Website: apple
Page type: address-validator
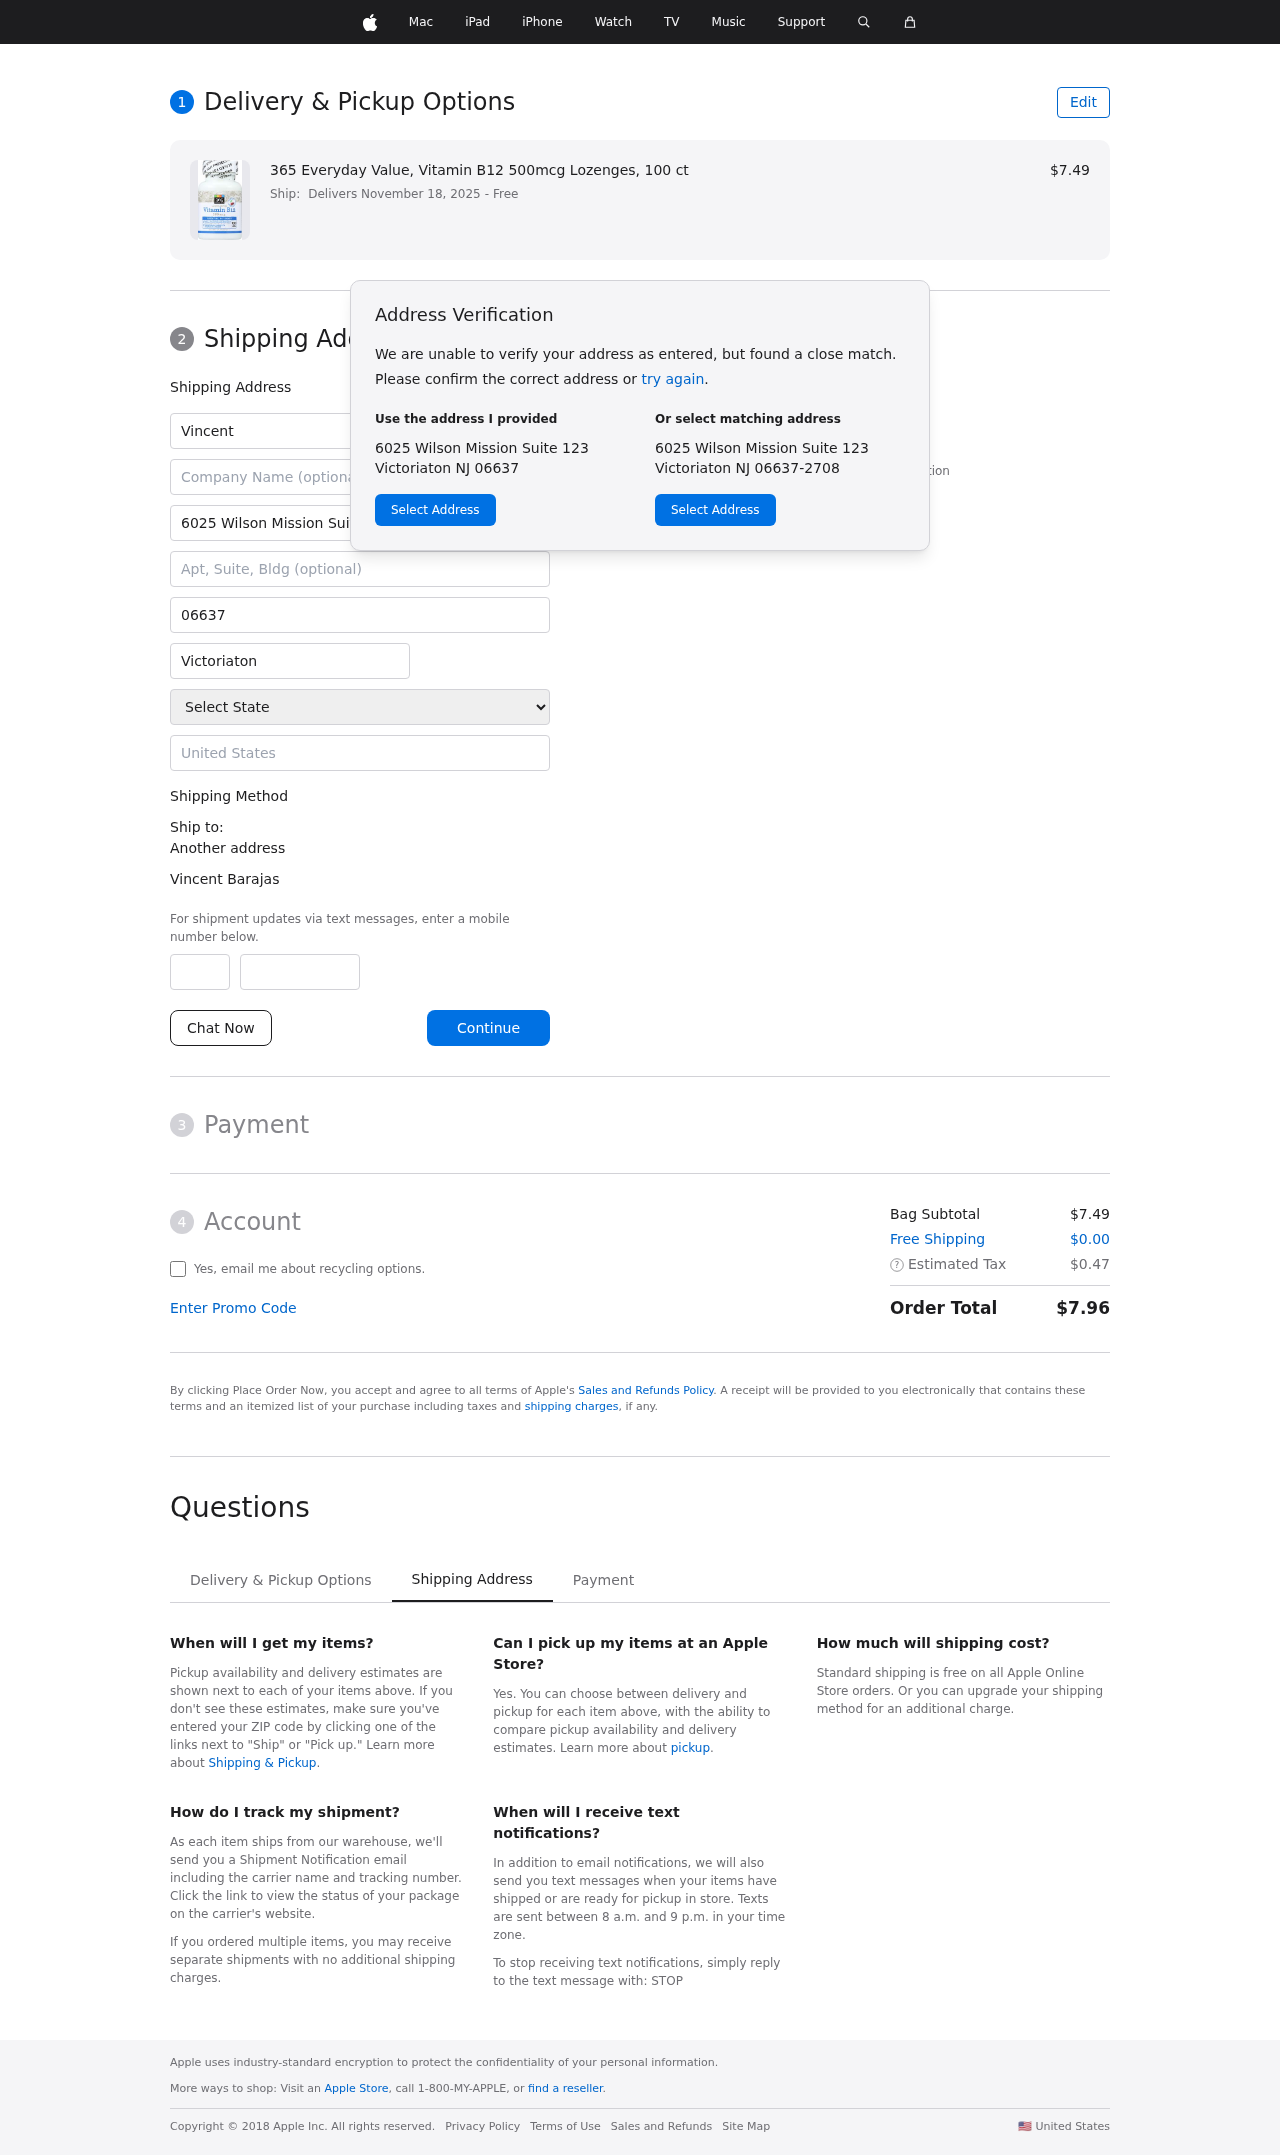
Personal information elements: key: PII_CITY
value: Victoriaton
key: PII_COUNTRY
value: United States
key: PII_FIRSTNAME
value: Vincent
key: PII_FULLNAME
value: Vincent Barajas
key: PII_LASTNAME
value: Barajas
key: PII_PHONE_AREA
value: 919
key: PII_PHONE_SUFFIX
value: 5247
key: PII_POSTCODE
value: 06637
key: PII_STATE
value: New Jersey
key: PII_STREET
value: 6025 Wilson Mission Suite 123
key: PII_CITY_STATE_ZIP
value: Victoriaton NJ 06637
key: PII_STATE_ABBR
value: NJ
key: PII_POSTCODE_FULL
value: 06637
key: PII_POSTCODE_NUMERIC
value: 6637
Product elements: key: PRODUCT1_NAME
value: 365 Everyday Value, Vitamin B12 500mcg Lozenges, 100 ct
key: PRODUCT1_PRICE
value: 7.49
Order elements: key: ORDER_DELIVERY_DATE
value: Delivers November 18, 2025
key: ORDER_SUBTOTAL
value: $7.49
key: ORDER_SHIPPING_COST
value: $0.00
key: ORDER_TAX
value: $0.47
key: ORDER_TOTAL
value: $7.96